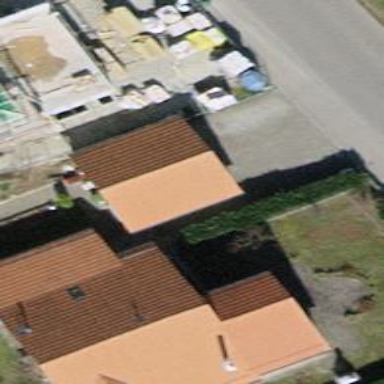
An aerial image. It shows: Building with pitched roof.